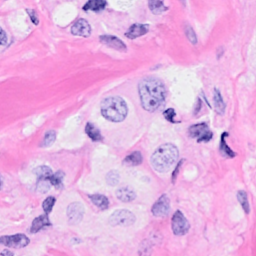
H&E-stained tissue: Breast